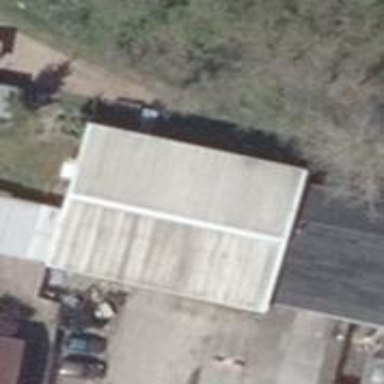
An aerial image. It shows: Car repair shop.